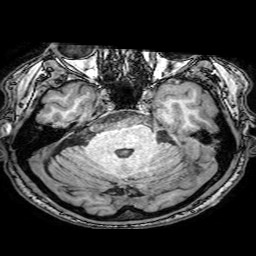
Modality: T1w
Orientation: coronal
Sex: male
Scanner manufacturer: philips
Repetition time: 0.008283 s
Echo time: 0.00382 s